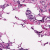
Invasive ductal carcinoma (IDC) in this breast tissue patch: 0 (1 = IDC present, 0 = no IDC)